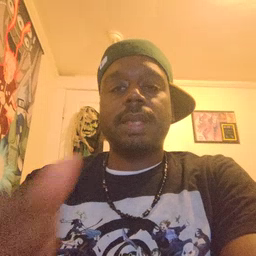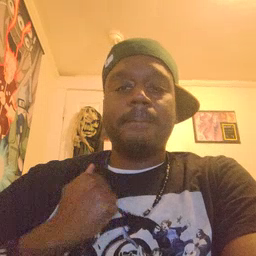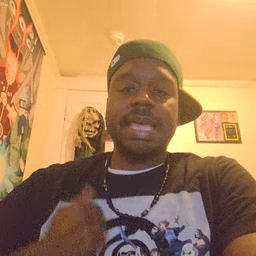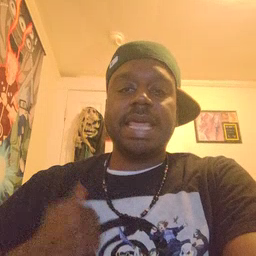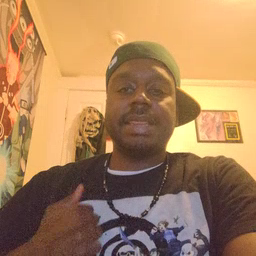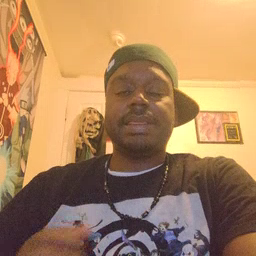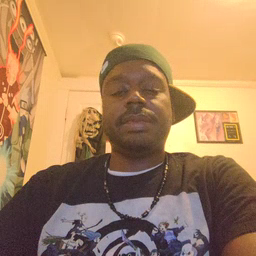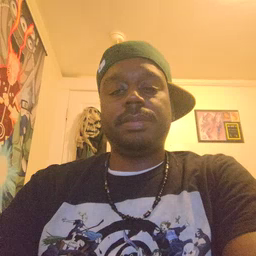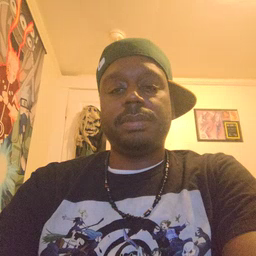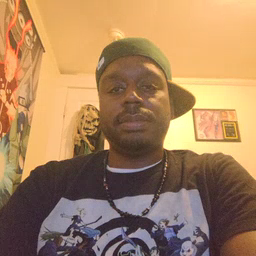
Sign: bath